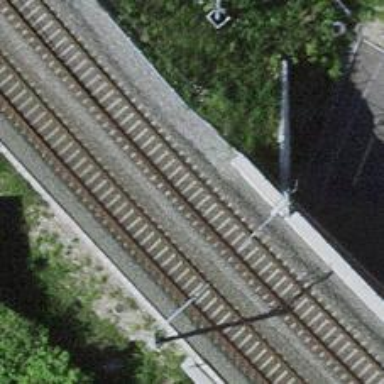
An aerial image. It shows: Railway bridge with electrified tracks and single contact line.